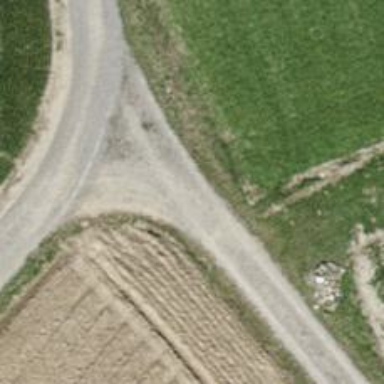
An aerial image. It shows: Track with pebblestone surface. The track type is grade2.